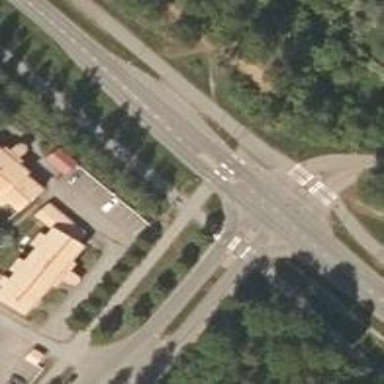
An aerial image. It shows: Zebra crossing with pedestrian island.